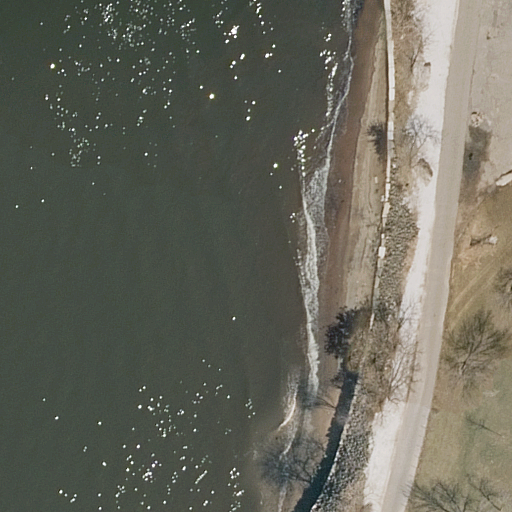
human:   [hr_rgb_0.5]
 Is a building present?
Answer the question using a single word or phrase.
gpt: no

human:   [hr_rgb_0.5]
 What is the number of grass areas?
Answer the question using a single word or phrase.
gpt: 1

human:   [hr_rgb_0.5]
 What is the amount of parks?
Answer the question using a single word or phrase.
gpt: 1

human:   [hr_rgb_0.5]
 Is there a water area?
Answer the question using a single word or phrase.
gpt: yes

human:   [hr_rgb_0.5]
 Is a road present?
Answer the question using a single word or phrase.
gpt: yes

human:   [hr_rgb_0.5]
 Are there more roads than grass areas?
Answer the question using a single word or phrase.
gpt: no

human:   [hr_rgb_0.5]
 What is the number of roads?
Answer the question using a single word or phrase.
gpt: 1

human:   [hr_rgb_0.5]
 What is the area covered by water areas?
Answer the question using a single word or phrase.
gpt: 7022m2

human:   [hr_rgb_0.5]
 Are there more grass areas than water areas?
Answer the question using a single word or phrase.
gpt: no

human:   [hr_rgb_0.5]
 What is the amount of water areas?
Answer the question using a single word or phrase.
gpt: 1

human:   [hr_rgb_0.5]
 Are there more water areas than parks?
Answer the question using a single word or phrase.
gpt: no

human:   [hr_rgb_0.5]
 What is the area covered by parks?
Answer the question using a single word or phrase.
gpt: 10633m2

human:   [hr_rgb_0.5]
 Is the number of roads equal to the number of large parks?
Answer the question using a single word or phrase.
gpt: yes

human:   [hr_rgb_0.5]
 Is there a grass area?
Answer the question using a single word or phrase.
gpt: yes

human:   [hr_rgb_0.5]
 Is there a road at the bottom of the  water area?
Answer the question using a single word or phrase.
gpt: no

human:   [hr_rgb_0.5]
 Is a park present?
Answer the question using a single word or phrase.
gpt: yes

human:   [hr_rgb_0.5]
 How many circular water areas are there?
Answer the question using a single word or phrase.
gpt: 0

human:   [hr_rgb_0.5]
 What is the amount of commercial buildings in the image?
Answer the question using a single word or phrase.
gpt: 0

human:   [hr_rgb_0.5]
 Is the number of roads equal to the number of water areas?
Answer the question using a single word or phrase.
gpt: yes

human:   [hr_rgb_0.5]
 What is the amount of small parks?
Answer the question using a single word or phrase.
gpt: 0

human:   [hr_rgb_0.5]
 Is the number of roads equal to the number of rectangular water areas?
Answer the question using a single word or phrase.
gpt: yes

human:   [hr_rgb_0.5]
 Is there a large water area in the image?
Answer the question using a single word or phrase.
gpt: yes

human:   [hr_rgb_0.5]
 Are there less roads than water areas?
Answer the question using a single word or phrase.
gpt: no

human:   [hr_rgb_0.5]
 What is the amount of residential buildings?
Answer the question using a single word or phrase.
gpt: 0

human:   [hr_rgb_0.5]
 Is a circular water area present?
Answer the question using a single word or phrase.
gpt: no

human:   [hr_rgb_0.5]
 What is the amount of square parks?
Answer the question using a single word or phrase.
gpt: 0

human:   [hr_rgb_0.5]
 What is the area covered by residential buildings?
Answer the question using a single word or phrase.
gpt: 0m2

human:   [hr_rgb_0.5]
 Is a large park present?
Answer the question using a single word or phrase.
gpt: yes

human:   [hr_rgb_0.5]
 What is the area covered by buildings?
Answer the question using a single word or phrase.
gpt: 0m2

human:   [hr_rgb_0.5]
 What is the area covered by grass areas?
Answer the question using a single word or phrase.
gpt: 6837m2

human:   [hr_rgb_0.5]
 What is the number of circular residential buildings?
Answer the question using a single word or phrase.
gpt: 0

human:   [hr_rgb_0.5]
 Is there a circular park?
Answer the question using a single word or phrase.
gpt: no

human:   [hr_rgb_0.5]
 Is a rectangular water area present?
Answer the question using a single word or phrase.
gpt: yes

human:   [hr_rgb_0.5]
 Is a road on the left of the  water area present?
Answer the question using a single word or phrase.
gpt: no

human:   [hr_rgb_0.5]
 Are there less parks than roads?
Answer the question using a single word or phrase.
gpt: no

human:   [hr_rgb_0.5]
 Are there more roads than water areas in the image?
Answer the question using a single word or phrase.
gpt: no

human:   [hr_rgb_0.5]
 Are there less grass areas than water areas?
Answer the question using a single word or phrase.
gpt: no

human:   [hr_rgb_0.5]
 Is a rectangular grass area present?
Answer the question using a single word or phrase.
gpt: yes

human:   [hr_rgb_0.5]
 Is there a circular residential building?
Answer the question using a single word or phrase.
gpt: no

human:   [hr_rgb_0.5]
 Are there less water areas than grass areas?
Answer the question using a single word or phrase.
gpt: no

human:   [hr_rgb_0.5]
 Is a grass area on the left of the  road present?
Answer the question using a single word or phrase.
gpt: no

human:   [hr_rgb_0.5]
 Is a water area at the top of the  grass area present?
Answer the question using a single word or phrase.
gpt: no

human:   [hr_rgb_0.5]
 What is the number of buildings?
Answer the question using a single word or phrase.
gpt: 0

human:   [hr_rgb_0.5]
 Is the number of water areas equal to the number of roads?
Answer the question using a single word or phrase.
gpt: yes

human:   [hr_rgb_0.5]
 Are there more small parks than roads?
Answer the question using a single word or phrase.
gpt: no

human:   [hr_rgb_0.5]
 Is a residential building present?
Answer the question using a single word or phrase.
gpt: no

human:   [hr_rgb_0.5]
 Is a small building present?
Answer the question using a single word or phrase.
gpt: no

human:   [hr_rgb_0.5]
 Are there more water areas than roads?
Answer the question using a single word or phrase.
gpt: no

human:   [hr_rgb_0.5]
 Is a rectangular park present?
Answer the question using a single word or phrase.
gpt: yes

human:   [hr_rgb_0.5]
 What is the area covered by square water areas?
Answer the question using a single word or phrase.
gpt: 0m2

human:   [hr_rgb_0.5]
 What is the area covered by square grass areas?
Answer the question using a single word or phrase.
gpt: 0m2

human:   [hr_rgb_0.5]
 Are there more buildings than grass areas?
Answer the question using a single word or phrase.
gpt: no

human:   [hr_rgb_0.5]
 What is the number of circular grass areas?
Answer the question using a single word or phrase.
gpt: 0

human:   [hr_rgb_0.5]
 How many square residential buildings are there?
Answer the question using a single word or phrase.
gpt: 0

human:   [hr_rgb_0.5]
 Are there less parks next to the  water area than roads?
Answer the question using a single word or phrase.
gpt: no

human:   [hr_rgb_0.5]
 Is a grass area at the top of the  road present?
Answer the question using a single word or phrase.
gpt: yes

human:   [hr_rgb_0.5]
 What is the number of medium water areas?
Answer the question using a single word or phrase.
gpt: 0

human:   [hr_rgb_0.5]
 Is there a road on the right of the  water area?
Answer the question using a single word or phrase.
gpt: yes

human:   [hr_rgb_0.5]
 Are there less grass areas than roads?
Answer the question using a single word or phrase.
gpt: no

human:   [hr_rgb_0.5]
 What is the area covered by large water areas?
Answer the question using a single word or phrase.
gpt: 7022m2

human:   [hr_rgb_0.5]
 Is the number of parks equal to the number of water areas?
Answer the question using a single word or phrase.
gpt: yes

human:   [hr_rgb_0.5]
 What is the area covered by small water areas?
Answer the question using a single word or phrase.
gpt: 0m2

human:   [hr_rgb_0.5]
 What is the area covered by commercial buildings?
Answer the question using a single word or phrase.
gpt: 0m2

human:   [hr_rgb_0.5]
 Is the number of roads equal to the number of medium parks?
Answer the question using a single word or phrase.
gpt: no